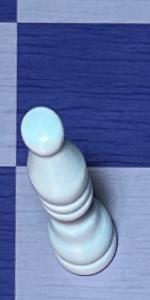
Label: Bishop_White